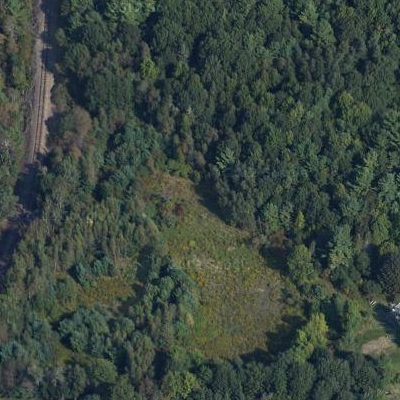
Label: Forest